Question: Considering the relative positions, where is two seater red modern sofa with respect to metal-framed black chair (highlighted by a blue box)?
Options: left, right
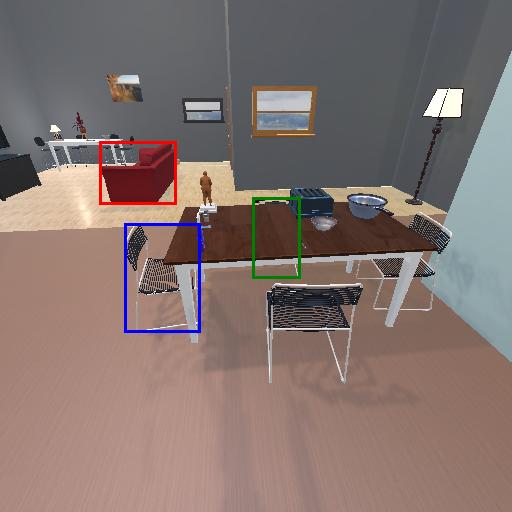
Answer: left